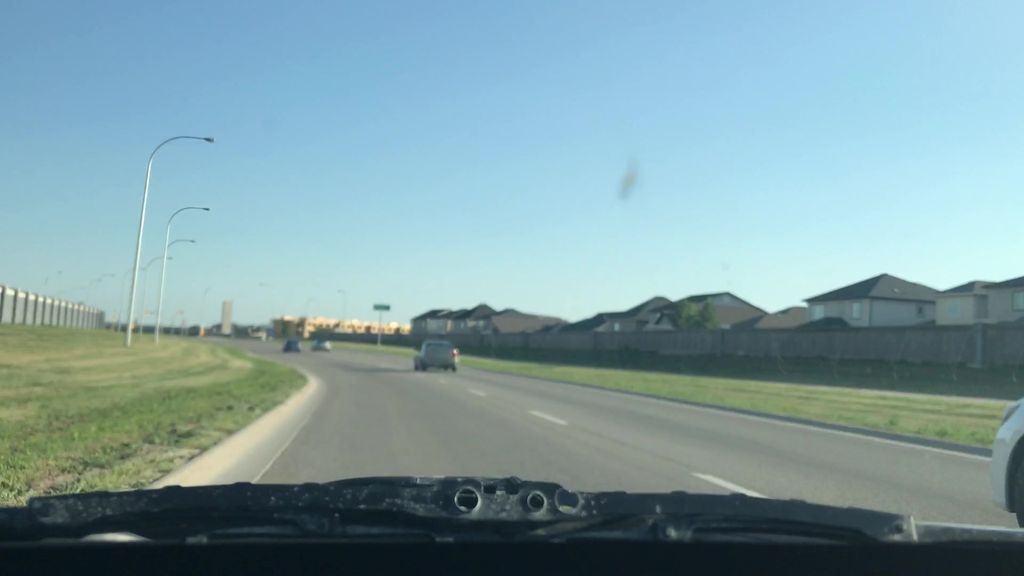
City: winnipeg